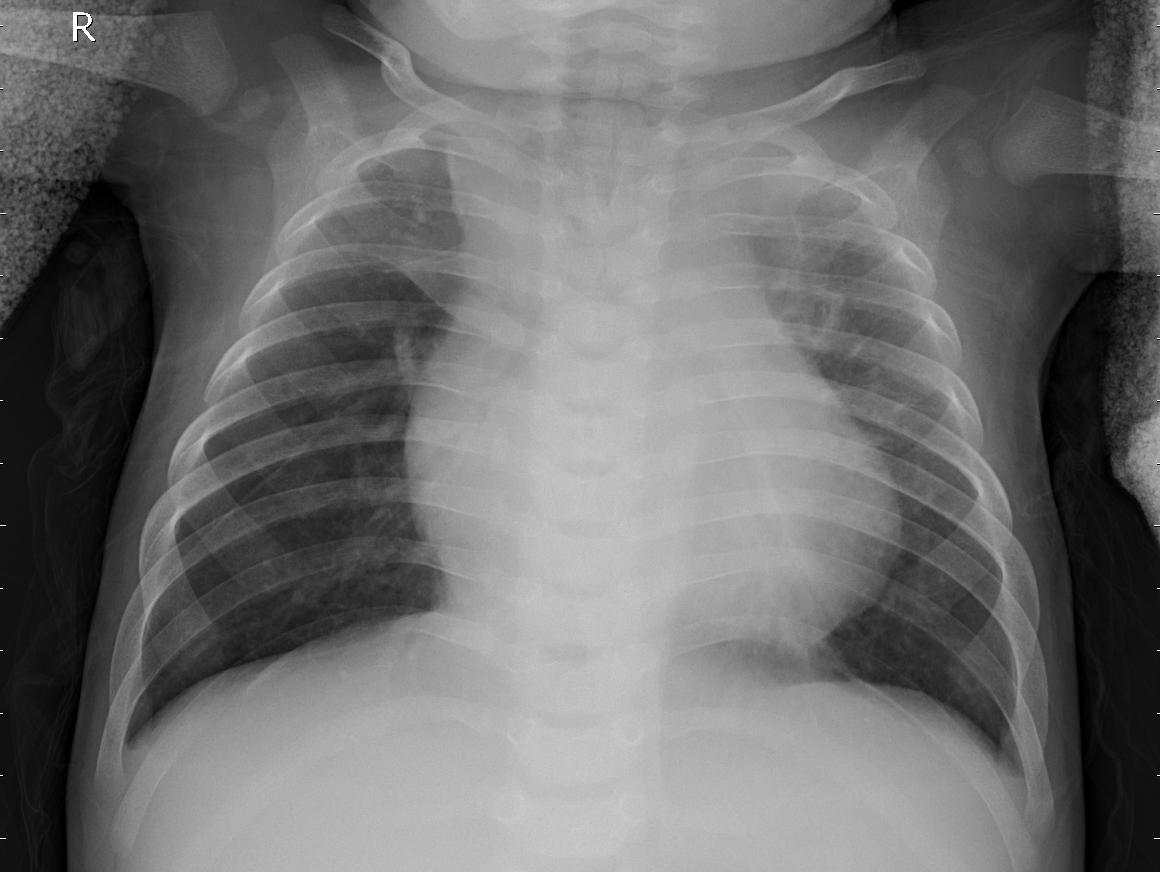
Diagnosis: PNEUMONIA